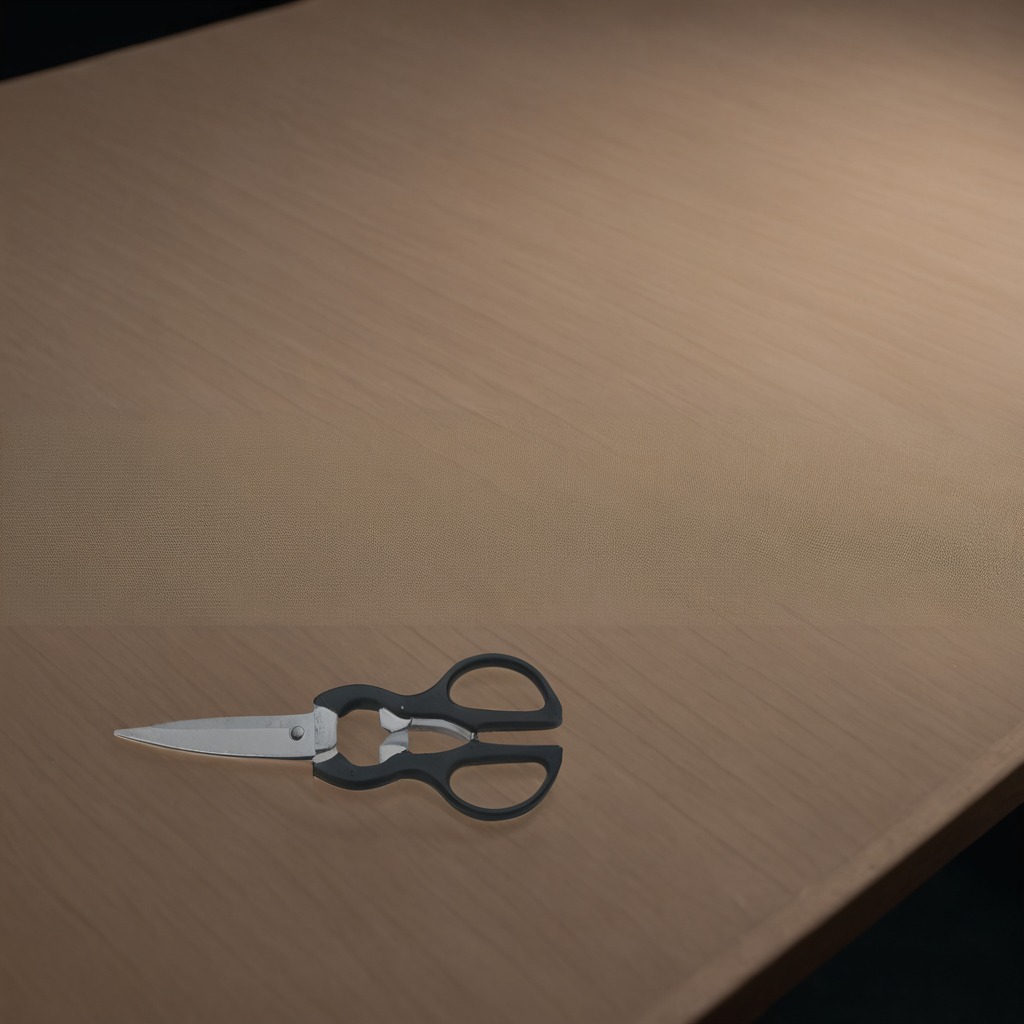
A scissor lying on the wooden table inside a workshop at night dim ambient light soft shadows worn but beneath the cloth